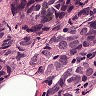
Metastatic tissue present: yes